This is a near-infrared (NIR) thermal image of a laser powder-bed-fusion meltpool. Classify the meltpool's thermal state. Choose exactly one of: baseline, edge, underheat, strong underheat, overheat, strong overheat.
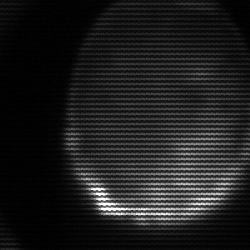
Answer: edge